Question: I started couchbase community with docker as following:
'docker run -e CB_RAMSIZE=256 -e "CB_ADMIN_PWD=123456" --name couchbase-community -p 8091-8094:8091-8094 -p 11210:11210 crobin/couchbase-community'
I'm now trying to stop it with
'''
docker stop couchbase-community
docker kill couchbase-community
docker kill -s 9 couchbase-community
'''
Nothing stops it.
It's just stuck alive. Anyway for me to stop that container?!
the result of 'docker ps -a'
'''
docker ps -a
CONTAINER ID IMAGE COMMAND CREATED STATUS PORTS NAMES
9deed40a7db9 crobin/couchbase-community "bash /bin/start-cb...." 32 hours ago Up 32 hours (healthy) 0.0.0.0:8091-8094->8091-8094/tcp, 11207/tcp, 11211/tcp, 0.0.0.0:11210->11210/tcp, 18091-18094/tcp couchbase-community
7b265619e593 nginx "--name nginx" 8 weeks ago Created 80/tcp laughing_brahmagupta
65f7ebdf03ba nginx "1000" 8 weeks ago Created 80/tcp lucid_heyrovsky
e402edffeeaa db148b62d457 "tini -- start-noteb..." 2 months ago Created admiring_brattain
60e58a104b52 db148b62d457 "tini -- start-noteb..." 2 months ago Created eloquent_elion
a668f900566e db148b62d457 "tini -- start-noteb..." 2 months ago Created unruffled_poitras
6fe2e4bd18bc jupyterhub/jupyterhub "--generate-config" 2 months ago Created 8000/tcp
'''
docker and OS version
> docker Version 17.12.0-ce-mac55 (23011) on macbook 17.4.0 Darwin Kernel Version 17.4.0: Sun Dec 17 09:19:54 PST 2017; root:xnu-4570.41.2~1/RELEASE_X86_64 x86_64

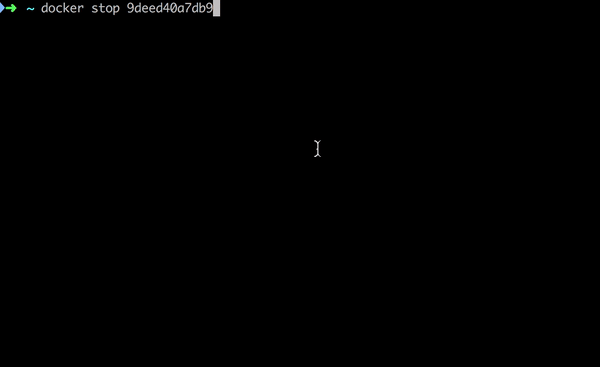
Answer: This looks like your docker daemon is stuck or this specific container/something broke it.
Firstly if you restart your docker demon/Docker for Mac (using its panel) container will be stopped regardless, as engine that runs on it will go down.
Then either, if you do not care about it's data stored in volume you can just remove it via 'docker rm -f 9deed40a7db9' , or just restart it.
I would reccomend doing 'docker system prune && docker volume prune' if you do not care about volumes/unused images/containers you have on your machine and to check what image you using does in its Dockerfile and what volumes it introduces to the docker engine.